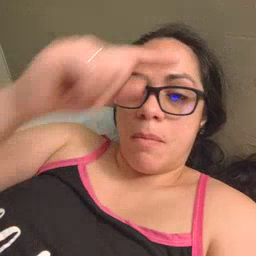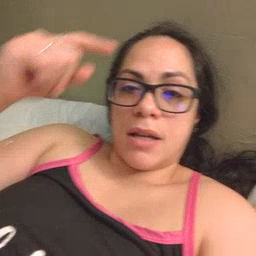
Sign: black